Interaction volume radius: 10 \u00c5
Interaction volume height: 10 \u00c5
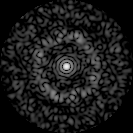
Disorder parameter: 0.8515